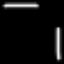
Label: octagon